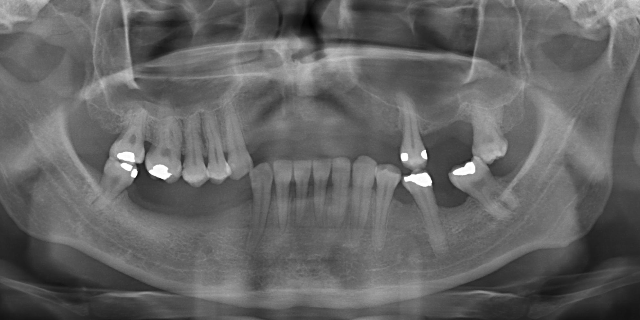
adult